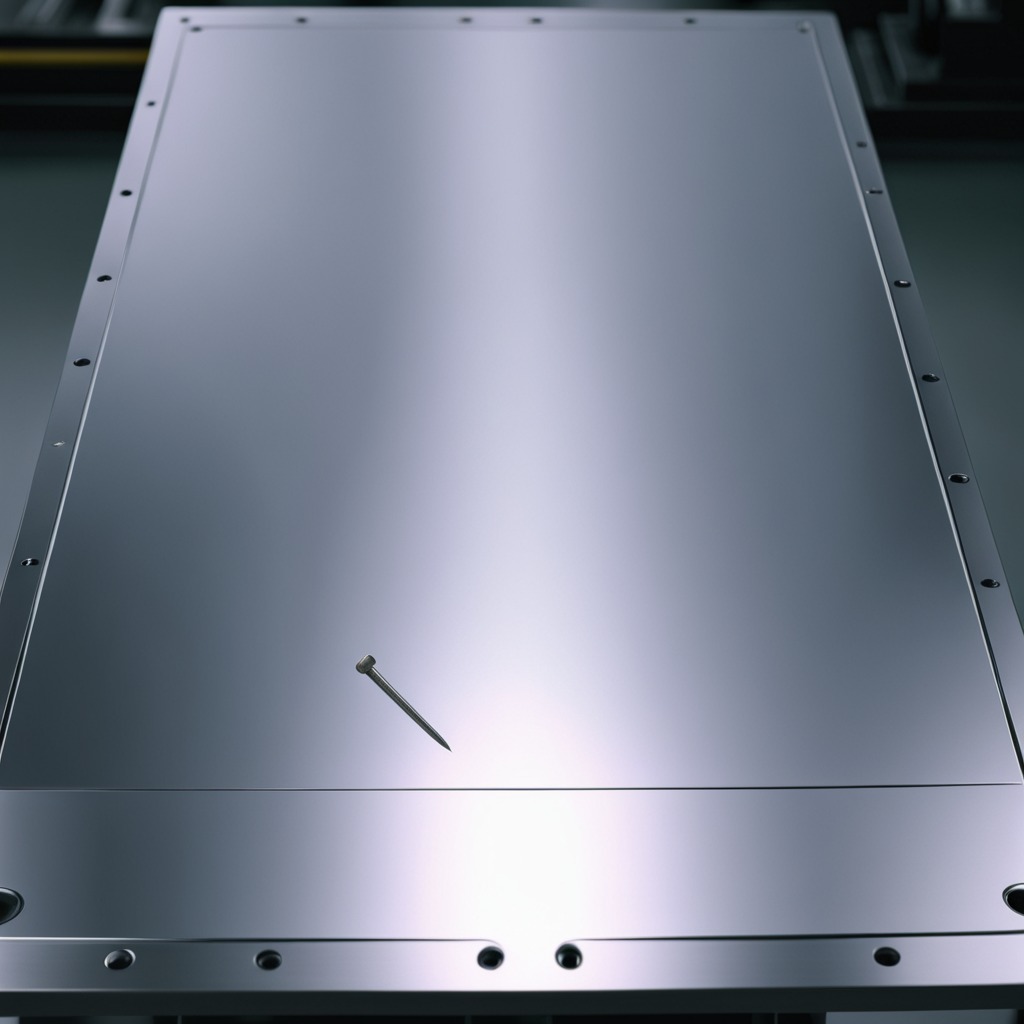
A nail is lying on the metal table in a machine shop under fluorescent lights.